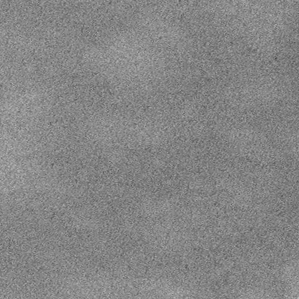
Label: frost